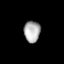
Tissue: lung
Cell type: Endothelial cells
Senescence score: 0.5652
Nuclear area (px): 343
Mean DAPI intensity: 171.534